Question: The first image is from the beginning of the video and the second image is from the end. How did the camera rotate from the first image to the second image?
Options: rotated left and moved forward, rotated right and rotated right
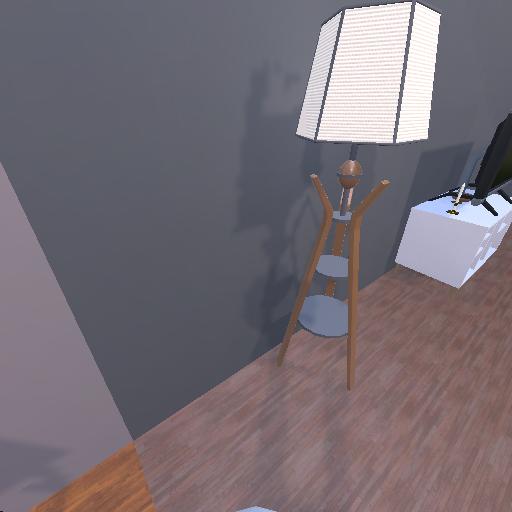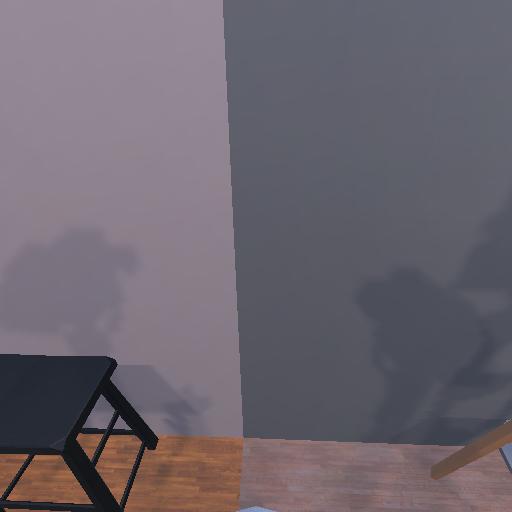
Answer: rotated left and moved forward